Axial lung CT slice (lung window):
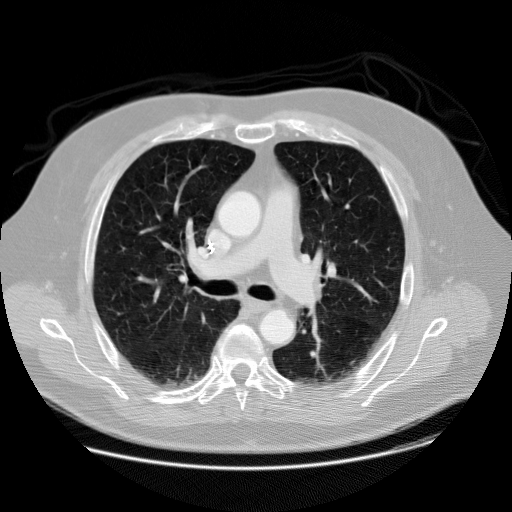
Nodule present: no